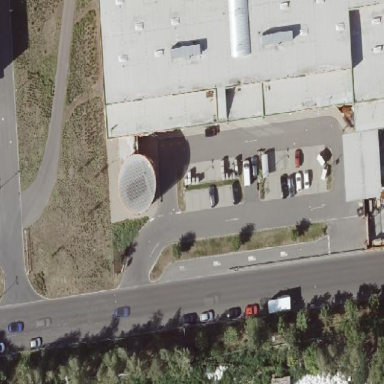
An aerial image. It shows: Asphalt parking aisle along service road.